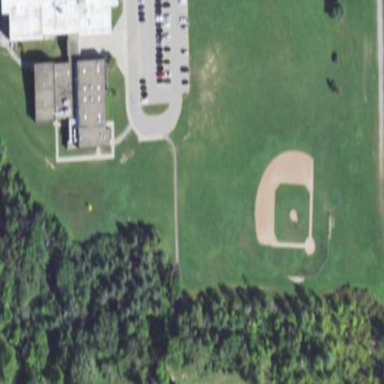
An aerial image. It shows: Baseball pitch for leisure land.